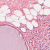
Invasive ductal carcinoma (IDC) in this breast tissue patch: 1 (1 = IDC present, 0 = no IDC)